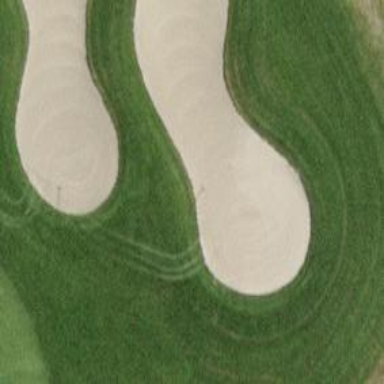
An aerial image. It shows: Golf bunker.